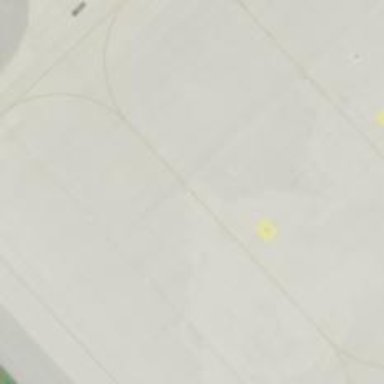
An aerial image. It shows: Image of taxiway at airport.